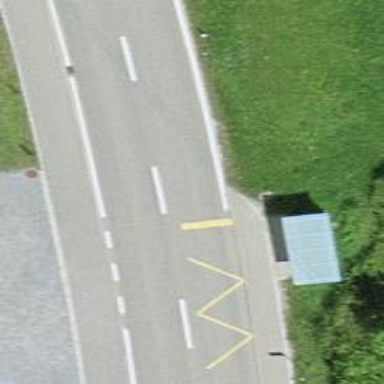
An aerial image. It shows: Bus stop with platform for public transport.